The image is the raw acceleration waveform (amplitude versus time) of a rotating-machine vibration signal. Determine the machine's mechanical condition. Answer with exactly one of: normal, misalignment, unbalance, looseness.
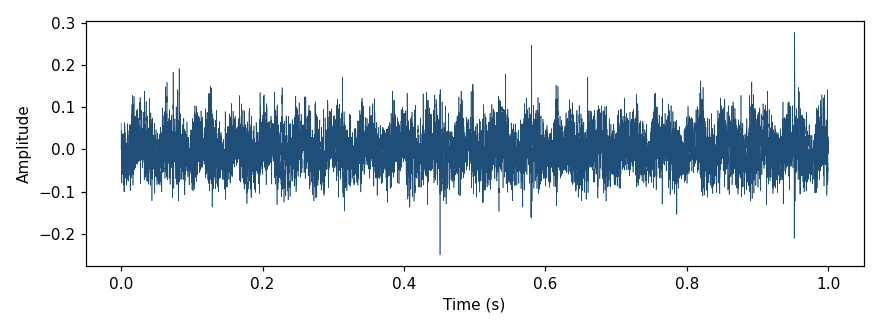
Answer: unbalance